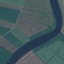
Label: River